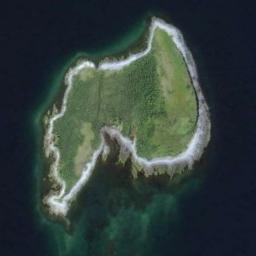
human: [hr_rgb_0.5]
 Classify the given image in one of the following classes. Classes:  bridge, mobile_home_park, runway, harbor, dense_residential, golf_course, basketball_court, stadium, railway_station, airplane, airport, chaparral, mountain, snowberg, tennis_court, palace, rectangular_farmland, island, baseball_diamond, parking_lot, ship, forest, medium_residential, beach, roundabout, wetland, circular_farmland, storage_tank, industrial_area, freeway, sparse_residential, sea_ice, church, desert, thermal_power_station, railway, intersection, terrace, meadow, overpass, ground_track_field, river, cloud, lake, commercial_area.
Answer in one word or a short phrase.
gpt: island